Question: I have 3 divs, 'left div', 'right div' and 'bottom div'. I have been hopelessly trying to position them in a certain way but it just doesn't work. This is how I would ideally like them to be:

The main problem is the fact that 'left div' and 'right div' are of different heights so how would I sort this mess out?
EDIT: I would also like to add that the left and right divs need to be centered within the content area.
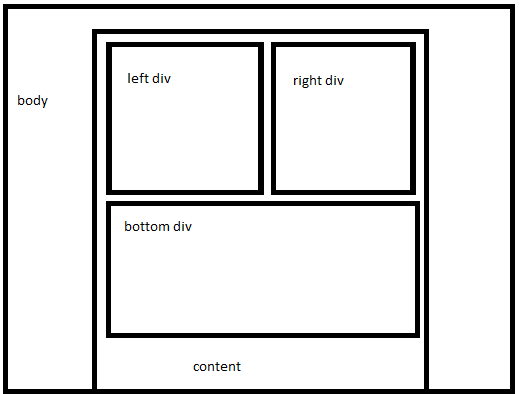
Answer: '''
<div id="content">
<div class="left">
Left
</div>
<div class="right">
Right
</div>
<div class="bottom">
Bottom
</div>
</div>
'''
css:
'''
#content{
width:1000px;
margin:0 auto;
}
.left{
width:495px;
float:left;
margin-right:10px;
}
.right{
width:495px;
float:left;
}
.bottom{
clear:both;
margin-top:10px;
}
'''
then if you want the left and right to match:
(using jquery)
'''
$(document).ready(function(){
var leftdiv = $('.left').height();
var rightdiv = $('.right').height();
if(leftdiv > rightdiv)
$('.right').css('height', leftdiv + 'px');
else
$('.left').css('height', rightdiv + 'px');
});
'''